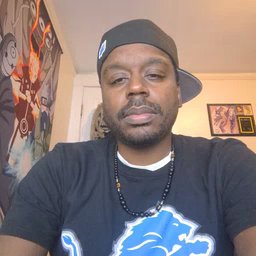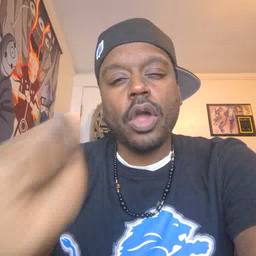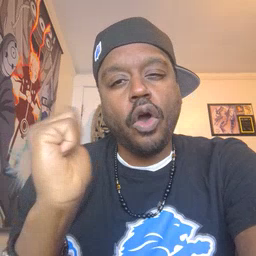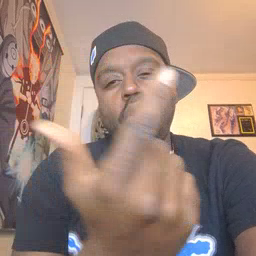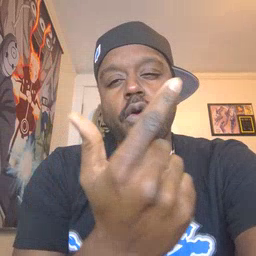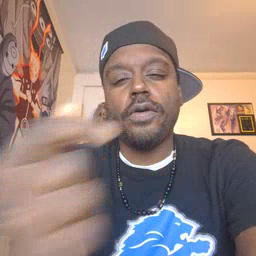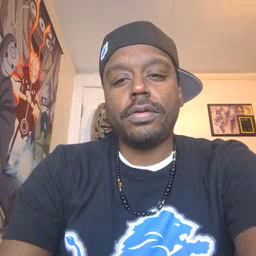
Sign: all